Question:
It seems easy but can't write the HTML code of the above table.
Here is what I tried so far:
'''
<table border="1" style="border-collapse:collapse;" width="25%">
<tr>
<td>col1</td>
</tr>
<tr>
<td>1</td>
<td>2</td>
<td>3</td>
<td>4</td>
</tr>
</table>
'''
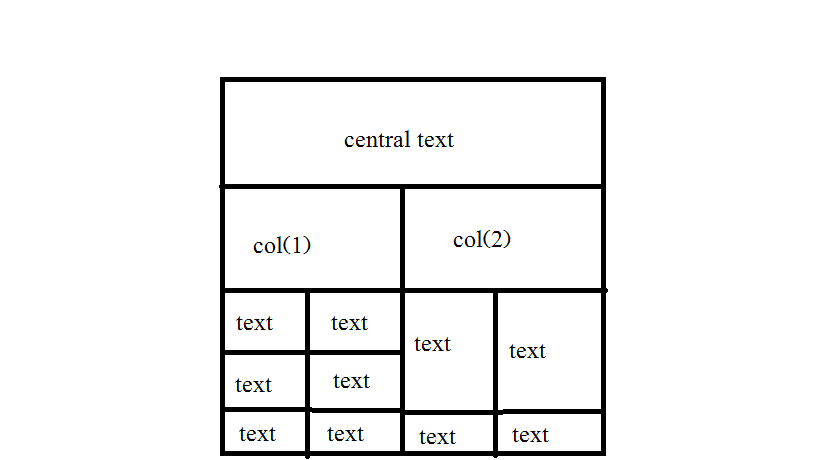
Answer: Sure you want html??
'''
<table align="center" width="590" height="590" >
<tr>
<td align="center" height="80" colspan="4">central text</td>
</tr>
<tr>
<td align="center" height="80" colspan="2">col</td>
<td align="center" colspan="2">col</td>
</tr>
<tr>
<td align="center" height="40">t</td>
<td align="center" height="40">t</td>
<td align="center" height="80" rowspan="2">t</td>
<td align="center" rowspan="2">t</td>
</tr>
<tr>
<td align="center" height="40">t</td>
<td align="center" height="40">t</td>
</tr>
<tr>
<td align="center" height="30">t</td>
<td align="center" >t</td>
<td align="center" >t</td>
<td align="center" >t</td>
</tr>
</table>
'''
Like this?